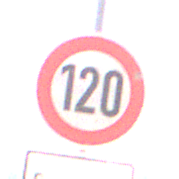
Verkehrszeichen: Geschwindigkeit120
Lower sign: ZeitangabenMitBeschraenkungAufWochentage8
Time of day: Midday
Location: Outdoor (Nature)
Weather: PartlyCloudy
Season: NotSpecified
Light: Natural